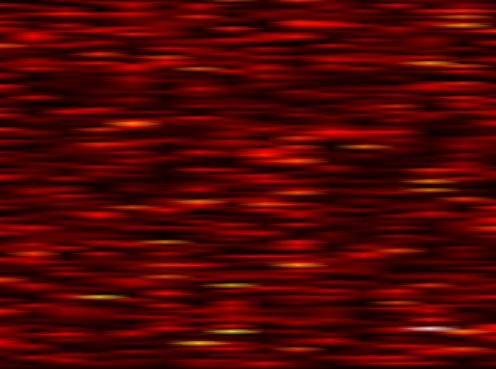
Label: UFMC